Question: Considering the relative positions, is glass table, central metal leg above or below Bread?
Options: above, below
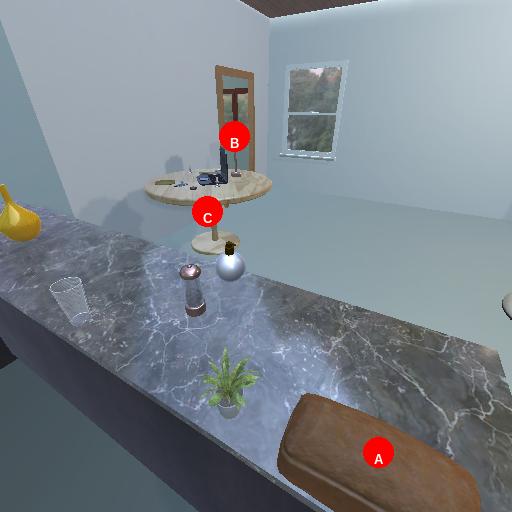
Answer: above